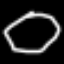
Label: octagon